Question: I am a beginner so please take it easy. First some history, I am trying to modify a flash movie (not created by me) that has 4 images in it.
I have to now add 2 more images (pic5.png and pic6.jpg) to the "slideshow" as shown in the attachment, I have added the 2 images to the library. The problem I am having (as I understand, I may be incorrect) is that '_root.count = 4' causes the movie to jump back to the first image after it displays the 4th one which does not display the 5th & 6th image.
My question, how do I edit the value of _root.count to 6, so that it will show all the 6 images. Additionally how do I create a hyperlink on each image.
Please can someone guide me.
Many thanks.

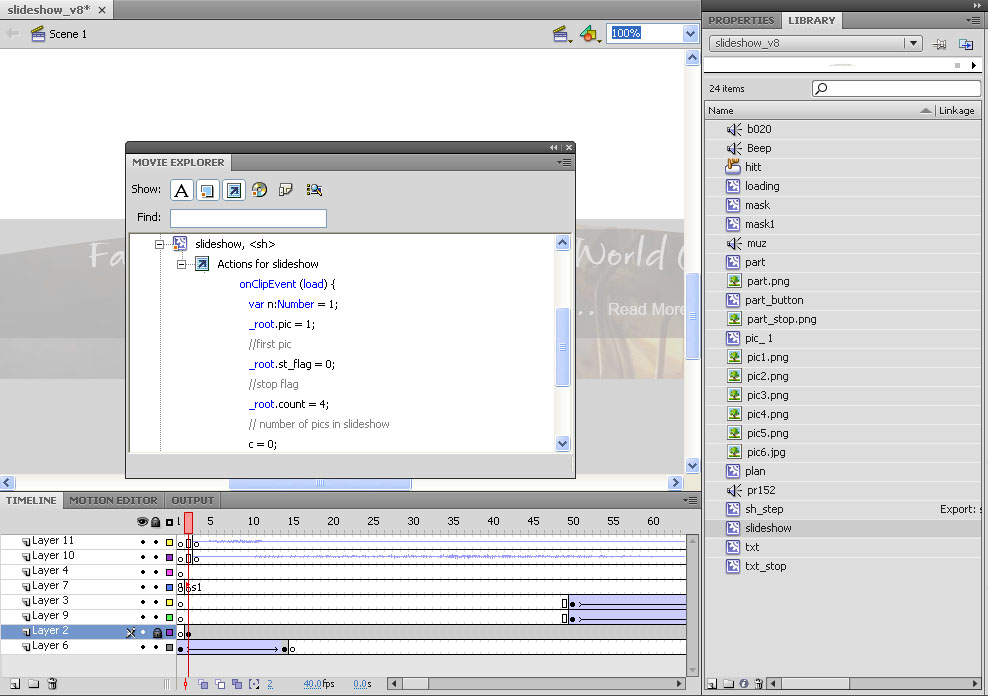
Answer: Looking at your screen shot, Layer 2 (which contains the slideshow movieclip) is locked. If you unlock the layer by clicking on the padlock icon you should then be able to edit the script.
To edit the script double-click on the script in the Movie Explorer panel and the Actions panel should open. You can edit the script here.
The second part of your question - how to create a hyperlink - is very broad and there are many different ways to approach it. The most elegant approach would depend on how your project was structured.
The simplest way might be to define a variable to hold the path to the current image and add another onClipEvent handler.
So in the existing 'onLoad' you would add...
'''
this.path_to_image = http://your-domain.com/images/your-first-big-image.jpg;
'''
Then add the new event handler
'''
onClipEvent(mouseUp){
getURL (this.path_to_image);
}
'''
You would then have to update the 'path_to_image' variable whenever the image changed.
'''
slideshow.path_to_image = http://your-domain.com/images/your-next-big-image.jpg;
'''